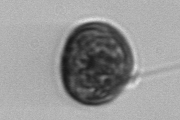
Label: Prorocentrum